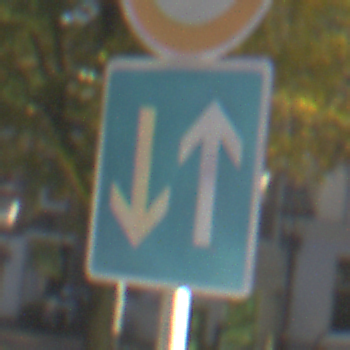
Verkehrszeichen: VorrangVorGegenverkehr
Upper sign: Geschwindigkeit10
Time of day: SunriseSunset
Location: Outdoor (Urban)
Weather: PartlyCloudy
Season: Autumn
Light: Natural